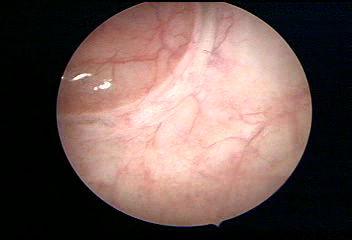
Modality: WLC
Class: Foreign bodies
Subclass: AirBubble
Bladder cancer association: No
Annotated structures: Air bubble